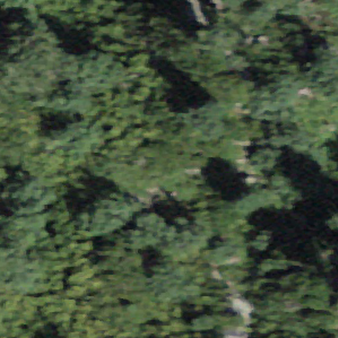
Label: other